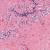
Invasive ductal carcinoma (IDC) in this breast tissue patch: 0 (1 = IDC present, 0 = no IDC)